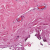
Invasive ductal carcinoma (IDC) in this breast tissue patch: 0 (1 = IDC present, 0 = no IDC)